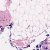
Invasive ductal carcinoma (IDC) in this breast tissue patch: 0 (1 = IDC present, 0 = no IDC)